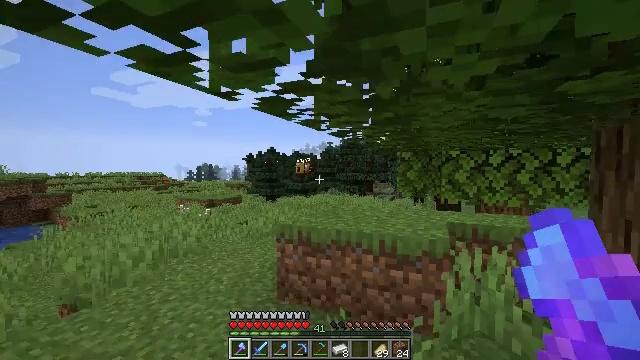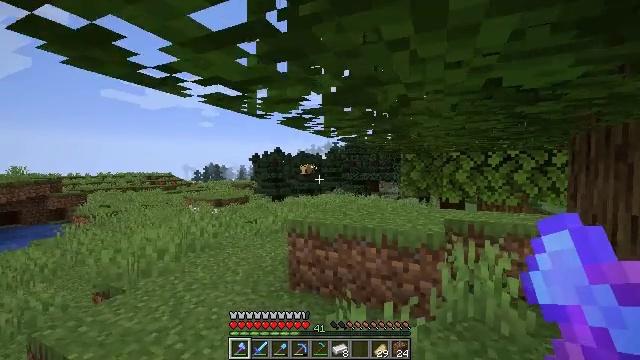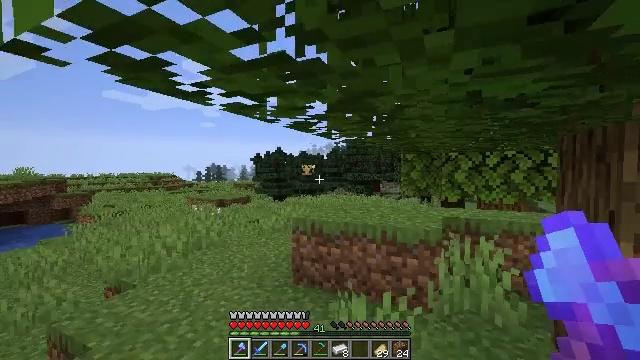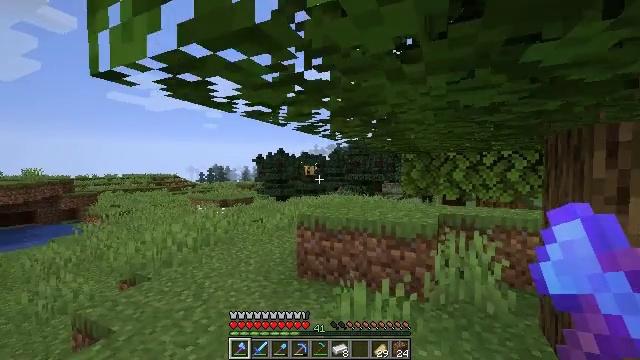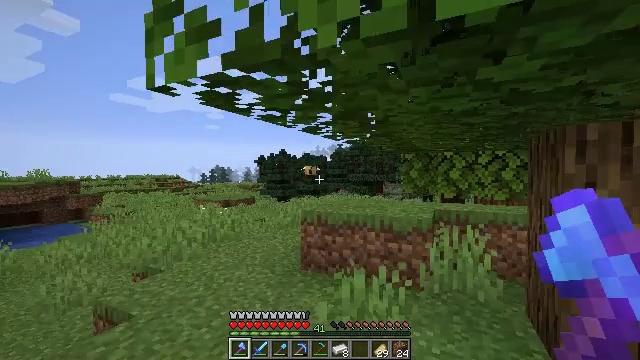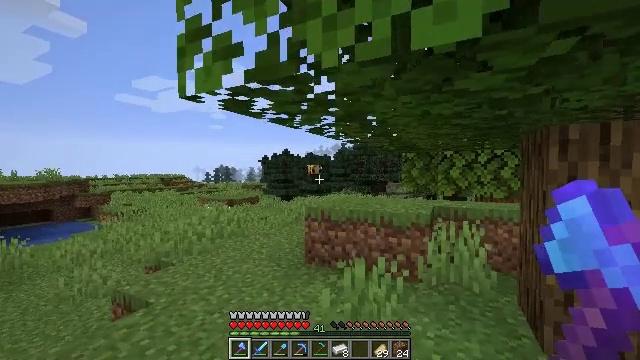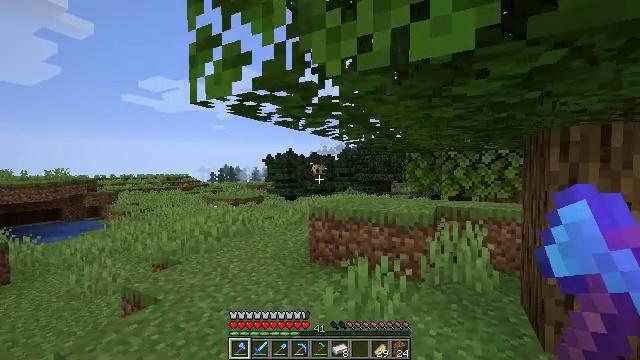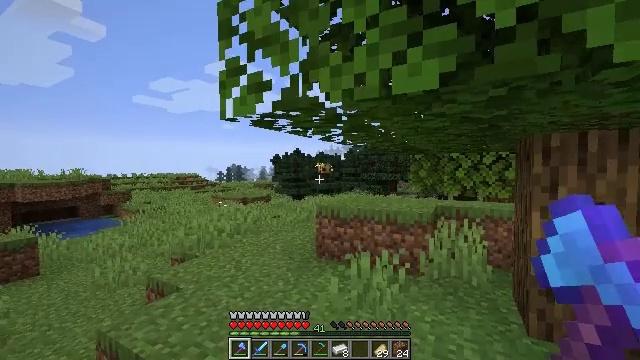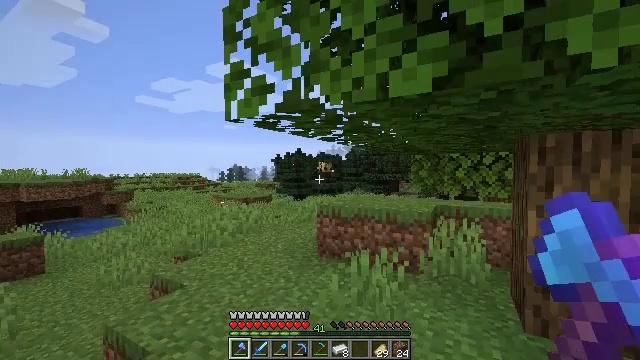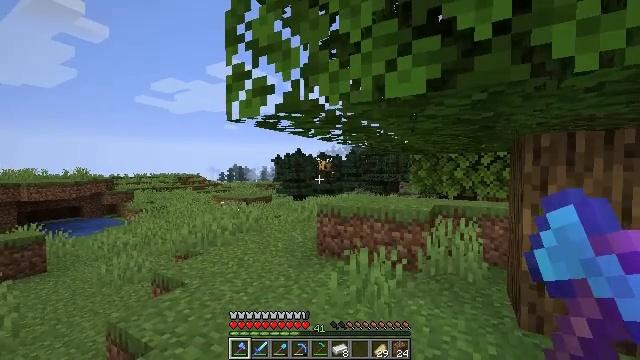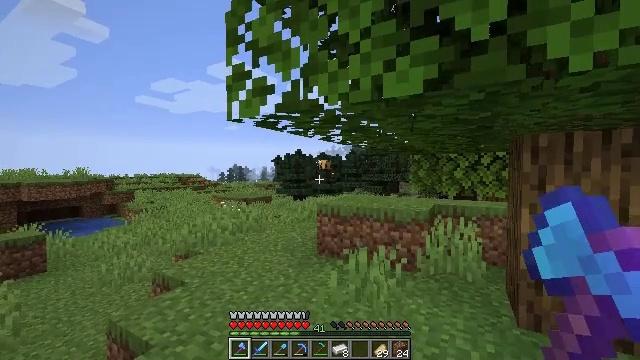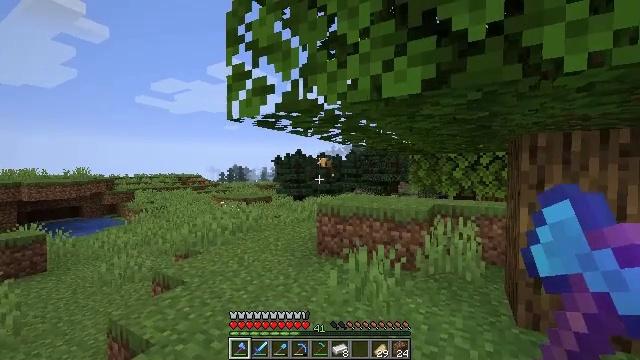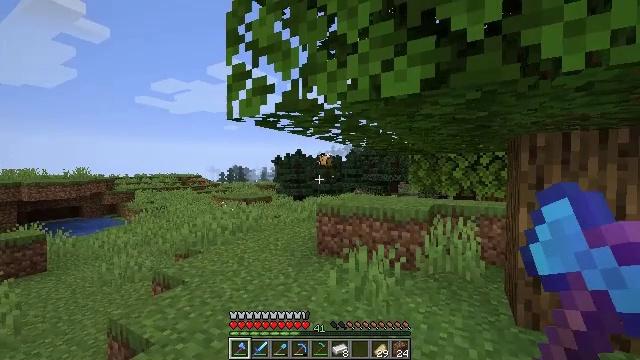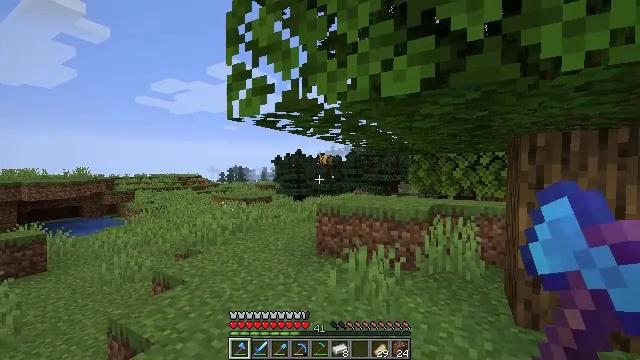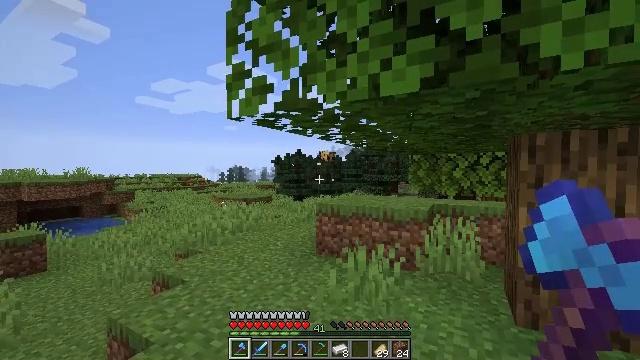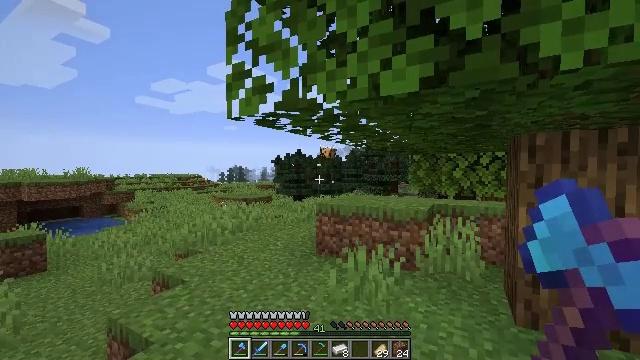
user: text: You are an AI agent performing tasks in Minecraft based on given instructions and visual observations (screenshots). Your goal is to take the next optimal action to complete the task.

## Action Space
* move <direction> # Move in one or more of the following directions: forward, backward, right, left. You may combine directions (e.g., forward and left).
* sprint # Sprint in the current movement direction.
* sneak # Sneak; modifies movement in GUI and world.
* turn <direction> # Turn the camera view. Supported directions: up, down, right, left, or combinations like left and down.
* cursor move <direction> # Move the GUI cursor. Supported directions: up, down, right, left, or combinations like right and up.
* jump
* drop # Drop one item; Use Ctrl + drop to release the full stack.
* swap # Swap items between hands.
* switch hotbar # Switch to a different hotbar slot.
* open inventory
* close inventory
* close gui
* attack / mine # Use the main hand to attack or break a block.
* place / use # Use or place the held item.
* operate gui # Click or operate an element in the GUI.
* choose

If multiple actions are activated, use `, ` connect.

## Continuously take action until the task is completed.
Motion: motion action
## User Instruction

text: Gather sweet berries from the bush.
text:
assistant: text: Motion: move back, turn left
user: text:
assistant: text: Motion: move back
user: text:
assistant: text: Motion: move back
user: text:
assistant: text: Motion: move back
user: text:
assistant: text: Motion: move back
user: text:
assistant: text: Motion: move back
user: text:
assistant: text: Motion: turn left
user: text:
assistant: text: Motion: no_op
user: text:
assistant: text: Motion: no_op
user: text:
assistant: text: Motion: no_op
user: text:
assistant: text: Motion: no_op
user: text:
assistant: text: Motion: no_op
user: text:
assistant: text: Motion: no_op
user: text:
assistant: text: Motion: no_op
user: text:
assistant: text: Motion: no_op
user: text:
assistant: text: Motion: no_op
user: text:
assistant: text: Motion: no_op
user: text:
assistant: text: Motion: no_op
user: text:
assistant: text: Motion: no_op
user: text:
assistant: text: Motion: no_op
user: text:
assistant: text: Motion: no_op
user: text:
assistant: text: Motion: no_op
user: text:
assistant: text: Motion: no_op
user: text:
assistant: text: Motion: no_op
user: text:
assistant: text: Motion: no_op
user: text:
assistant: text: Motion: no_op
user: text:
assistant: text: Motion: no_op
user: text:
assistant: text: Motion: no_op
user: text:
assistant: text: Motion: no_op
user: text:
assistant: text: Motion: no_op